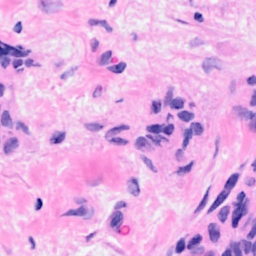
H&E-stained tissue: Breast